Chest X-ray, PA view. Patient: 71 years old, sex F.
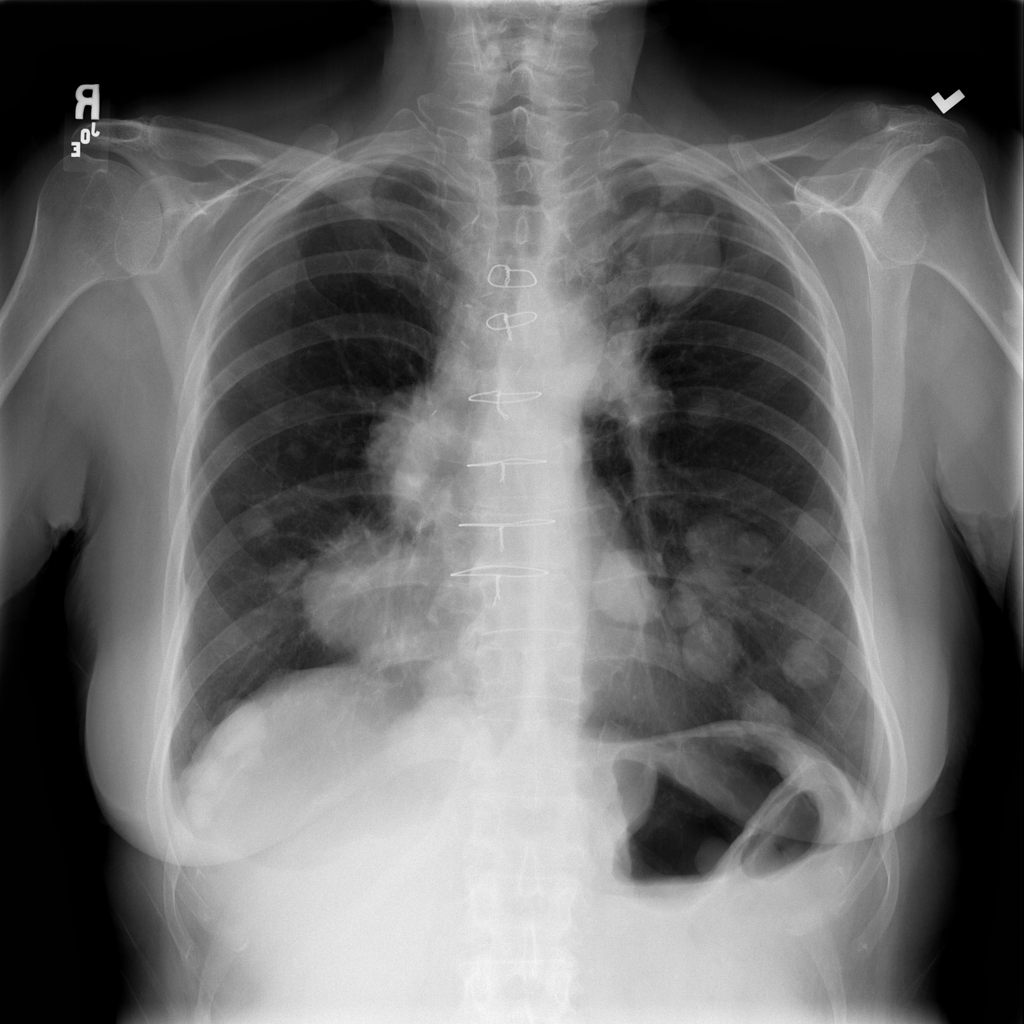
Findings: No Finding